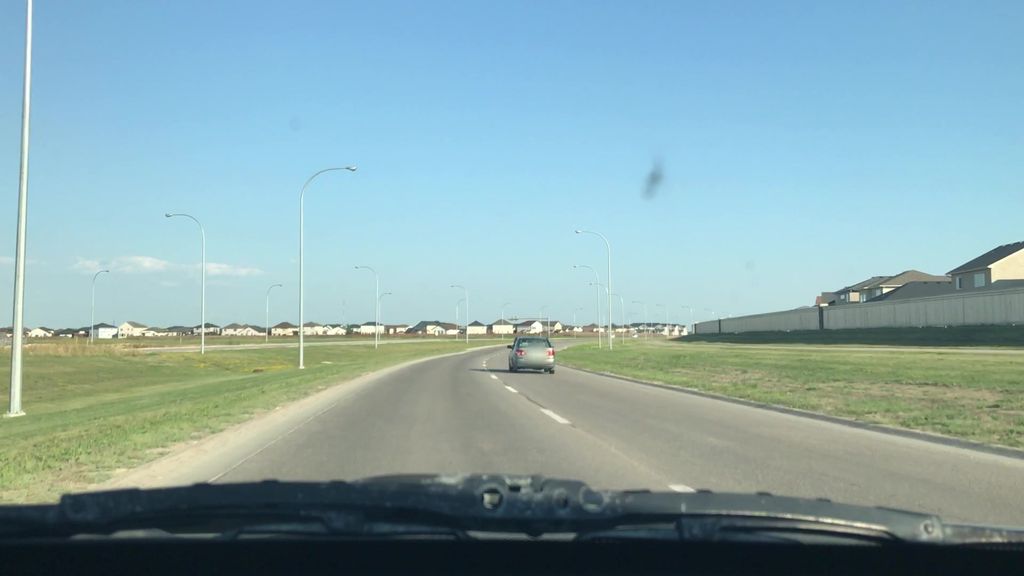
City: winnipeg